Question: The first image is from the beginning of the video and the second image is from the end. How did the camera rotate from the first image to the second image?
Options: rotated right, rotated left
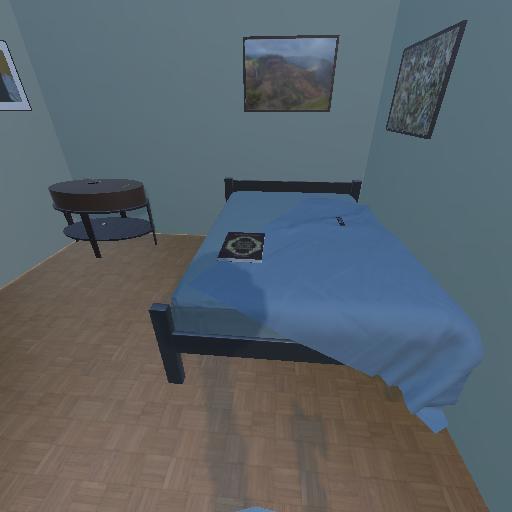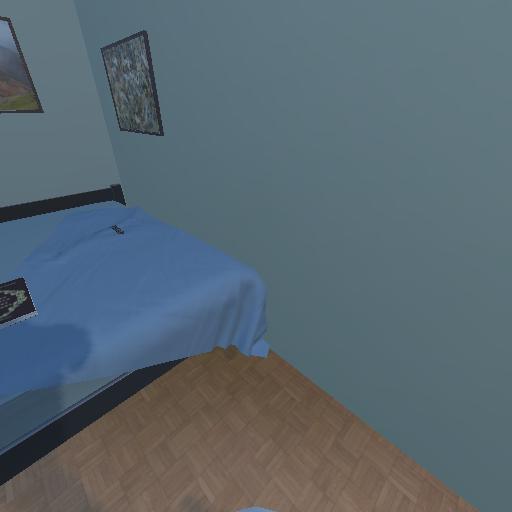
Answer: rotated right